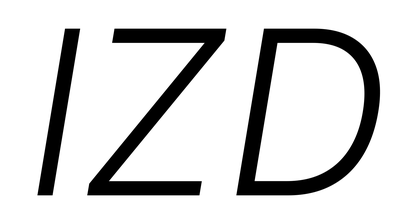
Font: Inter-Italic_Light_Italic